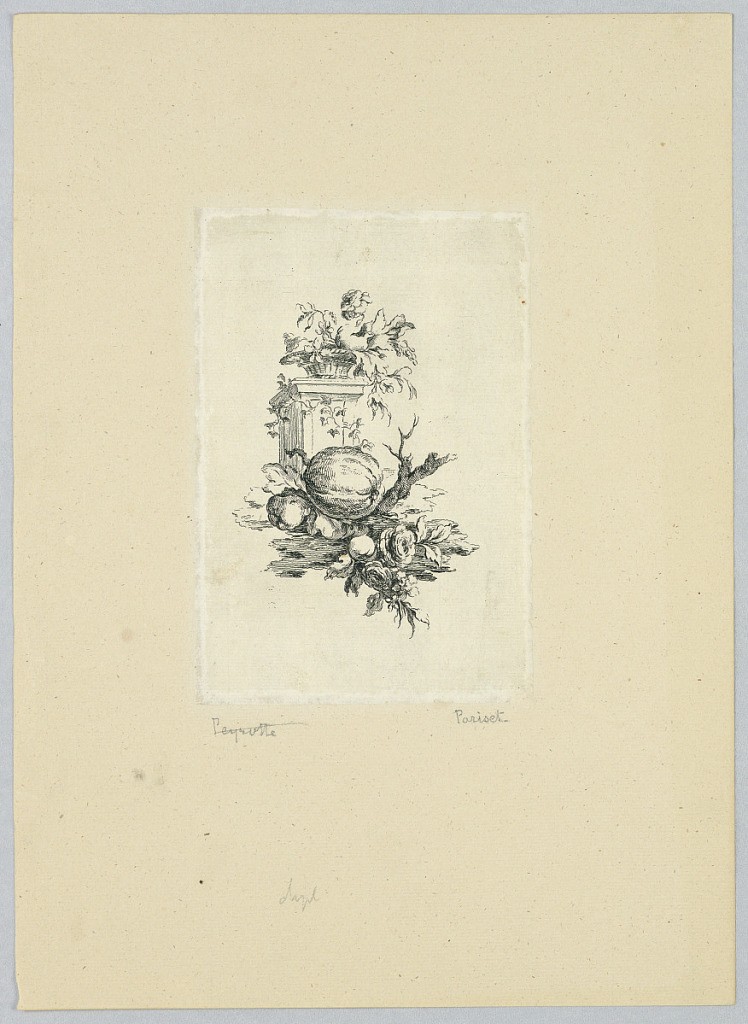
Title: Ornamental Vignette with Gourd and Pedestal
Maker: D. P. Pariset, French, 1740 - ca. 1783
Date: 1769–1783
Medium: Engraving on paper
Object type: Print
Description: Ornamental Vignette with Gourd and Pedestal.